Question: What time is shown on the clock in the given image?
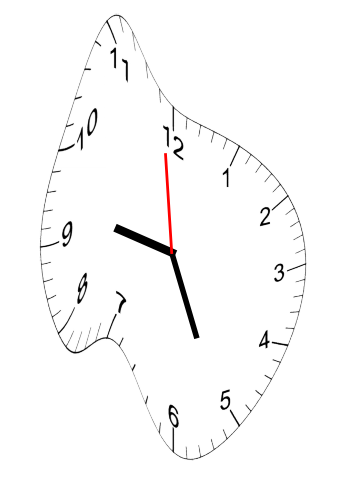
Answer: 09:25:59